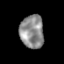
Tissue: prostate
Cell type: Epithelial cells
Senescence score: 0.3576
Nuclear area (px): 769
Mean DAPI intensity: 141.713